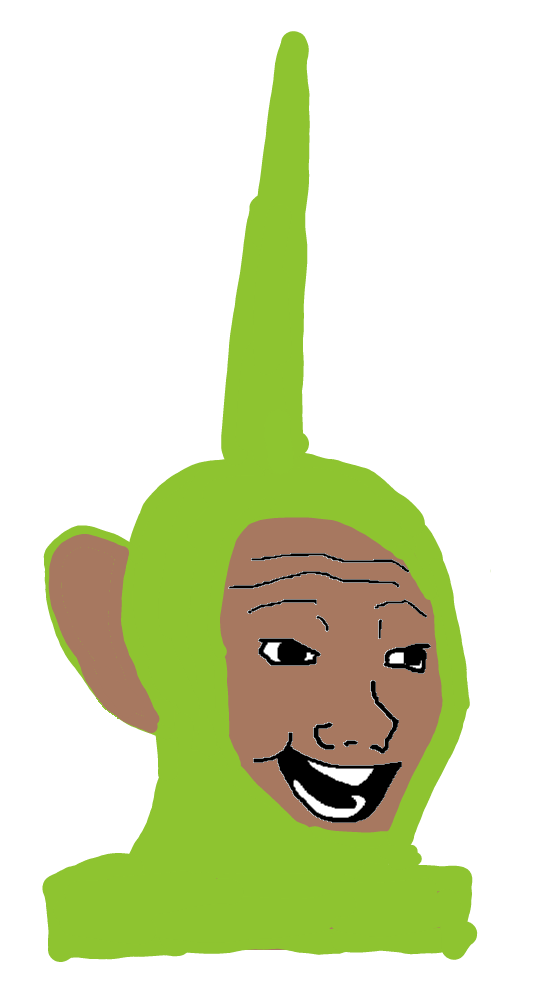
Label: 5_Bloomer